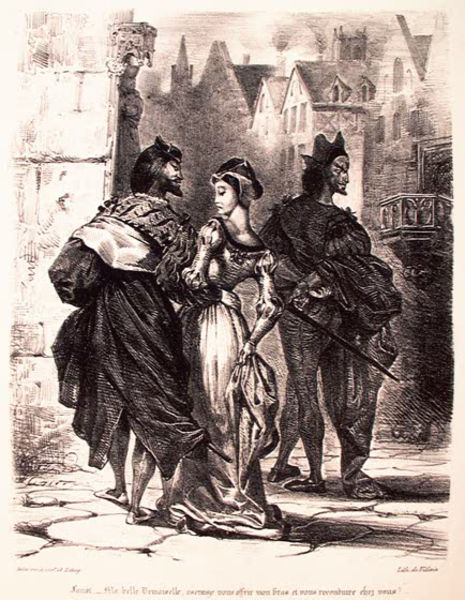
Titel: Faust cherchant à séduire Marguerite, Faust versucht, Margarethe zu verführen
Künstler: Eugène Delacroix
Standort: Middletown (Connecticut)
Institution: Davison Art Center, Wesleyan University
Schlagwörter: dunkel, gemälde, hand, himmel, mann, schatten, umhang, weiß, wolken, frauen, kirchturm, menschen, mädchen, stadt, braun, elegant, fenster, frau, frisur, grau, hell, hintergrund, hut, kleid, kleider, licht, männer, schwarz, skizze, strasse, szene, zeichnung, dach, dame, gebäude, haus, weg, ball, haube, herren, ornament, rock, symbolismus, alt, bart, kappe, mützen, wand, arm, bärtig, böse, falten, haarschmuck, kleidung, mensch, stein, steine, vollbart, signatur, wache, häuser, kalt, brüstung, kirche, rauch, boden, figur, gewand, haare, mantel, adel, drei, gewänder, personen, blatt, oper, theater, gotik, prinzessin, puffärmel, vornehm, turm, skulptur, statue, beine, schwanz, balkon, schleppe, bein, füße, rückenansicht, schrift, papier, umarmung, ecke, fassade, gasse, italien, ort, pflaster, venedig, schuhe, studie, schwer, dorf, dächer, giebel, mauer, grafik, tag, markt, platz, nacken, könig, lanze, karikatur, verkleidung, geländer, faltenwurf, geschlecht, zinnen, balkone, erker, maske, hauswand, türme, hinten, barfuß, druck, schraffur, radierung, stich, pflasterstein, pflastersteine, schwarzweiß, schwert, schwerter, säbel, text, faust, waffe, beschriftung, fasching, bleistift, degen, hauben, entwurf, fräulein, spitzbart, ein, schoss, verführung, eitel, verachtung, gotisch, teufel, satyr, mittelalter, entführung, prinz, fachwerk, baldachin, plan, platten, affektiert, heilige, speer, hörner, begleitung, gerafft, goethe, maria, kupferstich, karneval, unheimlich, satan, ärger, eine, schutz, basilika, dämonen, mann frau, groteske, mephisto, maskenball, signaturen, masken, überdacht, figurengruppe, galant, mittelelter, dreiergruppe, gru, serail, hausecke, gewandung, gretchen, ablehnen, diabolisch, bärtige, pflaser, galanterie, sliese, antragen, geleit antragen, mmütze, pakt, hoelle, hochnässig, karnveal, geziert, gibt es nicht, gelanterie, krampus, renaicansse, sexismus, diabolus, metoo, grapsche, fmauer